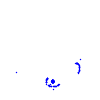
Particle: kaon